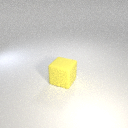
large yellow rubber cube